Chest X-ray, PA view. Patient: 52 years old, sex M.
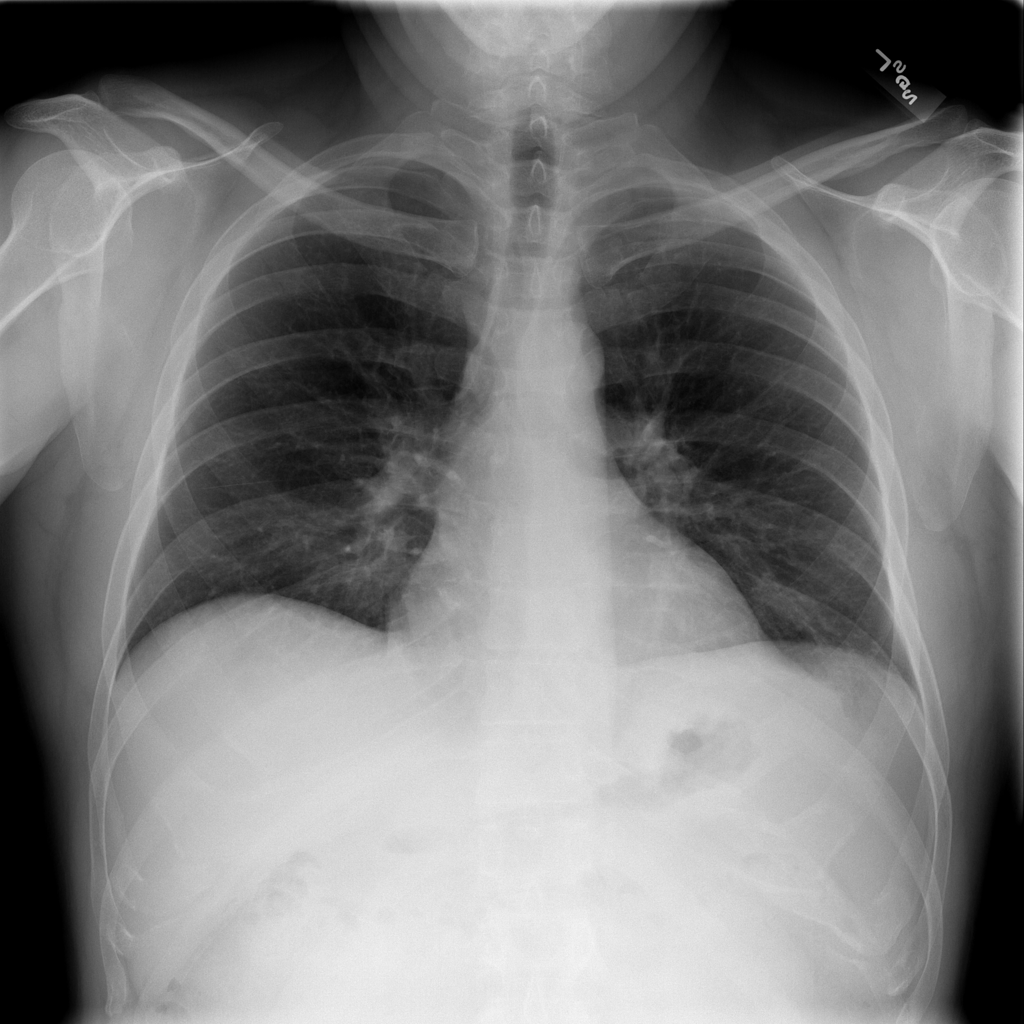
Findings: No Finding